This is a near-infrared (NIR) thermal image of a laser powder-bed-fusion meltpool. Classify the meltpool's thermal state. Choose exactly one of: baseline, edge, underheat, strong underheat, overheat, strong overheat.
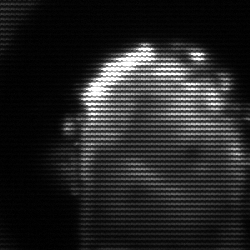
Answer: baseline